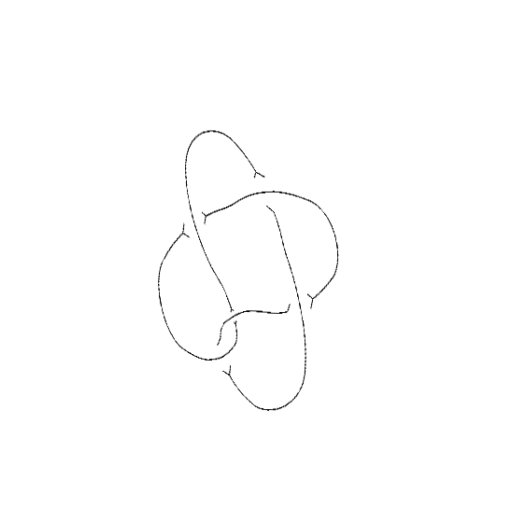
Crossing number: 5